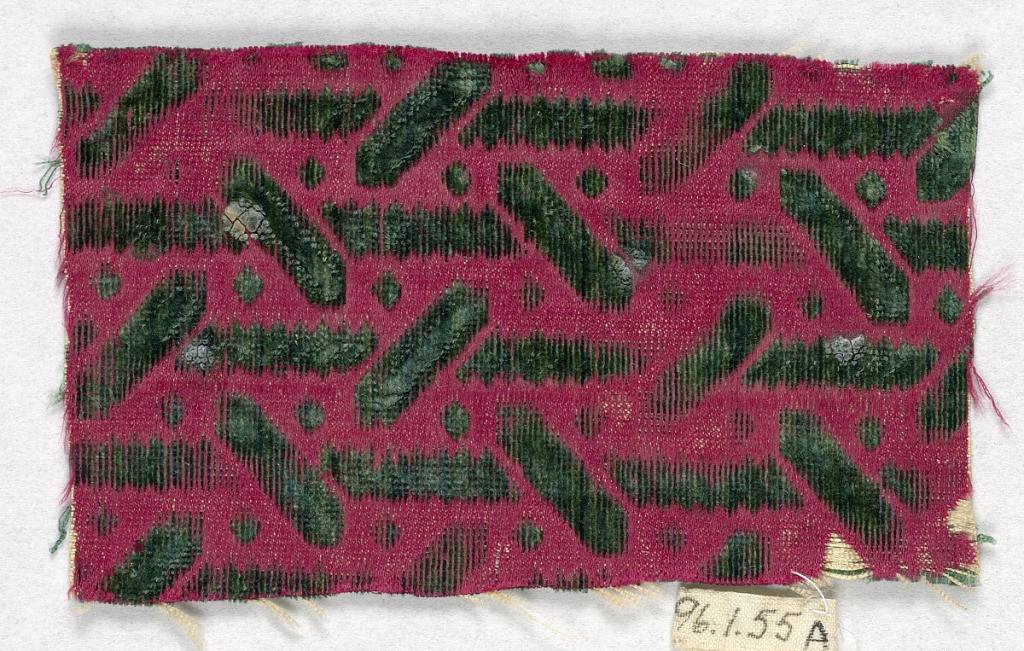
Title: Fragments
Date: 17th century
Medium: silk Technique: supplementary warp forming raised pile in satin foundation (velvet)
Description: Vertical and diagonal bars and dots in green on a red background.